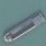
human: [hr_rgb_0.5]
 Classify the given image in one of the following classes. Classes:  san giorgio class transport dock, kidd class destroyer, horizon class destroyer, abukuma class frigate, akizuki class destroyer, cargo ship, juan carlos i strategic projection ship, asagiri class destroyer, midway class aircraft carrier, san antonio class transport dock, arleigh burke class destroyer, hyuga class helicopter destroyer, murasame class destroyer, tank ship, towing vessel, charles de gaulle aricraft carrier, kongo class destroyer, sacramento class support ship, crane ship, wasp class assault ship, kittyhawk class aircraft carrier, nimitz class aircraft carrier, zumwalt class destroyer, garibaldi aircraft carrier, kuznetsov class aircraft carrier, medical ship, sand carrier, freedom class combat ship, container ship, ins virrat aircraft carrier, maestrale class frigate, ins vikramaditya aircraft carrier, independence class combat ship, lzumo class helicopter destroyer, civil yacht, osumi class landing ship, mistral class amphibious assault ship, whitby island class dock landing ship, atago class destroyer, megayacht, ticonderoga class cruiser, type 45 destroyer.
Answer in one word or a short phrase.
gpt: Sand carrier